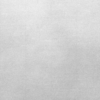
Label: dusty